Question: I'm trying to make a custom midi player, to do so I'm using an array that has already memorized correctly the midi messages data like this:
'''
int array[3000][4]={{time,status,data1,data2},{...},...}
'''
when I want my program to send the midi message (so that it can be played) I call this array and do the needed distinctions between noteon/off, pitch-bend and such. At first I thought I was doing the division in two 7 bits variables wrong, because I never worked with this procedure and I just copied the code from another question on stackoverflow, I posted my own question about it (<URL>. So here's the code:
'''
union { unsigned long word; unsigned char data[4]; } message;
int main(int argc, char** argv) {
int midiport; // select which MIDI output port to open
uint16_t bend;
int flag,u; // monitor the status of returning functions
uint16_t mask = 0x007F;
HMIDIOUT device; // MIDI device interface for sending MIDI output
message.data[0] = 0x90;
message.data[1] = 60;
message.data[2] = 100;
message.data[3] = 0; // Unused parameter
// Assign the MIDI output port number (from input or default to 0)
if (!midiOutGetNumDevs()){
printf("non ci sono devices");
}
if (argc < 2) {
midiport = 0;
}
else {
midiport = 0;
}
printf("MIDI output port set to %d.
", midiport);
// Open the MIDI output port
flag = midiOutOpen(&device, midiport, 0, 0, CALLBACK_NULL);
if (flag != MMSYSERR_NOERROR) {
printf("Error opening MIDI Output.
");
return 1;
}i = 0;
message.data[0] = 0xC0;
message.data[1] = 25;
message.data[2] = 0;
flag = midiOutShortMsg(device, message.word); //program change to steel guitar
if (flag != MMSYSERR_NOERROR) {
printf("Warning: MIDI Output is not open.
");
}
while (1){
if (array[i][1] == 1) { //note on
this_works();i++;
}
else if (array[i][1] == 0){//note off
this_also_works();i++;
}
else if (array[i][1] == 2){//pitch bend
while (array[i][1] == 2){
Sleep(10);
message.data[0] = 0xE0;
bend = (uint16_t) array[i][2];
message.data[1] = bend & mask;
message.data[2] = (bend & (mask << 7)) >> 7;
printf("bending %d, %d
", message.data[1],message.data[2]);
flag = midiOutShortMsg(device, message.word);
if (flag != MMSYSERR_NOERROR) {
printf("Warning: MIDI Output is not open.
");
}i++;
}
}
}}
'''
here's the pitch-bend array[][] values for a half tone bend with vibrato:
'''
{ 6560, 2, 8192 },
{ 6576, 2, 8320 },
{ 6592, 2, 8448 },
{ 6608, 2, 8704 },
{ 6624, 2, 8832 },
{ 6720, 2, 8832 },
{ 6729, 2, 8832 },
{ 6739, 2, 8832 },
{ 6748, 2, 8832 },
{ 6757, 2, 8832 },
{ 6766, 2, 8832 },
{ 6776, 2, 8704 },
{ 6785, 2, 8704 },
{ 6794, 2, 8704 },
{ 6804, 2, 8704 },
{ 6813, 2, 8704 },
{ 6822, 2, 8832 },
{ 6831, 2, 8832 },
{ 6841, 2, 8832 },
{ 6850, 2, 8832 },
{ 6859, 2, 8832 },
{ 6868, 2, 8832 },
{ 6878, 2, 8832 },
{ 6887, 2, 8832 },
{ 6896, 2, 8832 },
{ 6906, 2, 8832 },
{ 6915, 2, 8832 },
{ 6924, 2, 8960 },
{ 6933, 2, 8960 },
{ 6943, 2, 8960 },
{ 6952, 2, 8960 },
{ 6961, 2, 8960 },
{ 6971, 2, 8832 },
{ 6980, 2, 8832 },
{ 6989, 2, 8832 },
{ 6998, 2, 8832 },
{ 7008, 2, 8832 },
{ 7017, 2, 8832 },
{ 7026, 2, 8832 },
{ 7036, 2, 8960 },
{ 7045, 2, 8960 },
{ 7054, 2, 8960 },
{ 7063, 2, 8960 },
{ 7073, 2, 8960 },
{ 7082, 2, 8960 },
{ 7091, 2, 8960 },
{ 7101, 2, 8960 },
{ 7110, 2, 8960 },
{ 7119, 2, 8960 },
{ 7128, 2, 8960 },
{ 7138, 2, 8960 },
{ 7147, 2, 8960 },
{ 7156, 2, 8832 },
{ 7165, 2, 8832 },
{ 7175, 2, 8832 },
{ 7184, 2, 8704 },
{ 7193, 2, 8704 },
{ 7203, 2, 8704 },
{ 7212, 2, 8704 },
{ 7221, 2, 8704 },
{ 7230, 2, 8704 },
{ 7240, 2, 8704 },
{ 7249, 2, 8704 },
{ 7258, 2, 8704 },
{ 7268, 2, 8704 },
{ 7277, 2, 8704 },
{ 7286, 2, 8704 },
{ 7295, 2, 8704 },
{ 7305, 2, 8832 },
{ 7314, 2, 8832 },
{ 7323, 2, 8832 },
{ 7333, 2, 8960 },
{ 7342, 2, 8960 },
{ 7351, 2, 9088 },
{ 7360, 2, 9088 },
{ 7370, 2, 9088 },
{ 7379, 2, 9088 },
{ 7388, 2, 9088 },
{ 7398, 2, 9088 },
{ 7407, 2, 9088 },
{ 7416, 2, 9088 },
{ 7425, 2, 9088 },
{ 7435, 2, 8960 },
{ 7444, 2, 8960 },
{ 7453, 2, 8832 },
{ 7462, 2, 8832 },
{ 7472, 2, 8832 },
{ 7481, 2, 8704 },
{ 7490, 2, 8704 },
{ 7500, 2, 8576 },
{ 7509, 2, 8576 },
{ 7518, 2, 8576 },
{ 7527, 2, 8576 },
{ 7537, 2, 8576 },
{ 7546, 2, 8576 },
{ 7555, 2, 8576 },
{ 7565, 2, 8576 },
{ 7574, 2, 8576 },
{ 7583, 2, 8704 },
{ 7592, 2, 8704 },
{ 7602, 2, 8832 },
{ 7611, 2, 8832 },
{ 7620, 2, 8832 },
{ 7630, 2, 8832 },
{ 7639, 2, 8832 },
{ 7648, 2, 8832 },
{ 7657, 2, 8832 },
{ 7667, 2, 8832 },
{ 7676, 2, 8832 },
'''
and here's the printf output:

I really don't know what I'm doing wrong, any help will be appreciated.
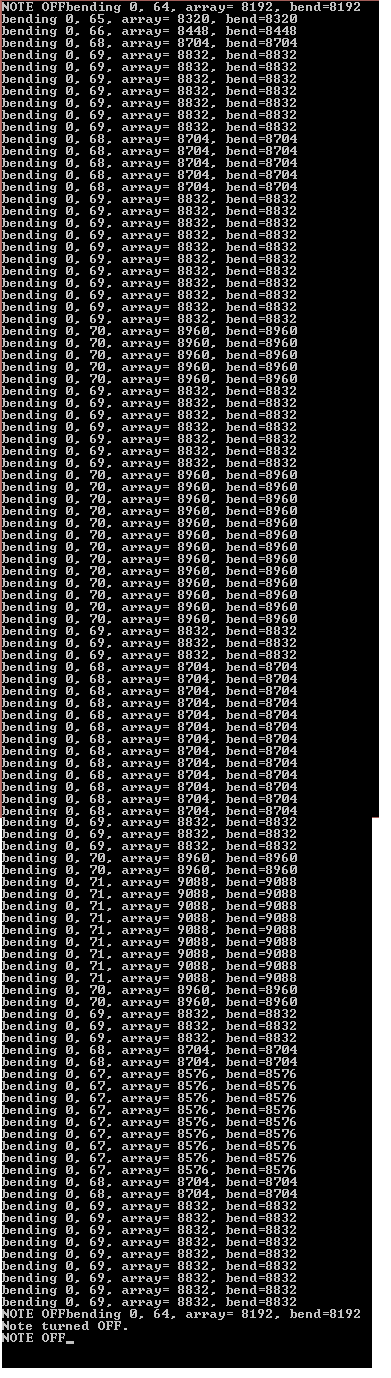
Answer: The 'message.data[]' values are correctly computed; the code does nothing wrong.
The problem is that the bend values do not correspond to a half tone.
The default pitch bend range maps the 0..16383 control values to +-2 halftones; to get a half tone up, the values would have to go up to 12288.